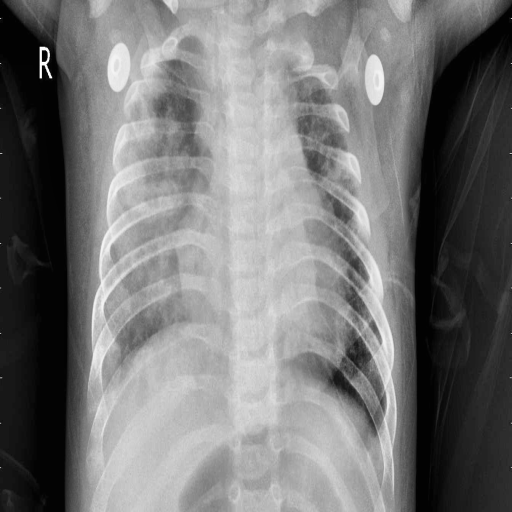
Finding: PNEUMONIA